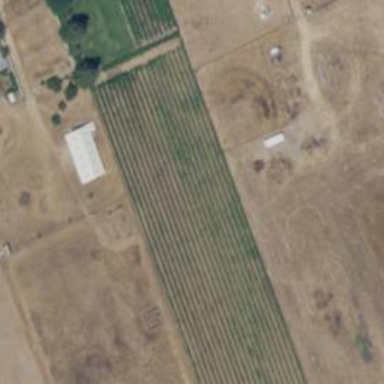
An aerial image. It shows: Vineyard where grapes are grown.